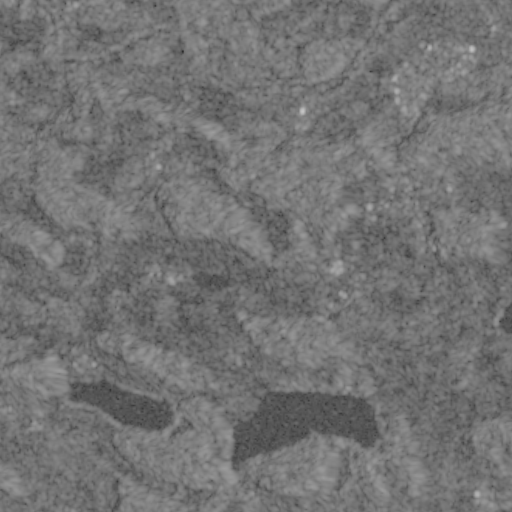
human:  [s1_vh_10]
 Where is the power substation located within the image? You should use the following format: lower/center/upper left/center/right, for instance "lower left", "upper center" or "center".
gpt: The power substation is located in the upper right of the image.
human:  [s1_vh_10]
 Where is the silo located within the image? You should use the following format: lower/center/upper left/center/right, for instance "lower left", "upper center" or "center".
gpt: The silo is located in the lower right of the image.
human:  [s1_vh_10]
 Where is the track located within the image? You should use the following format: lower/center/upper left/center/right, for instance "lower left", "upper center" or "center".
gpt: The track is located in the center right of the image.
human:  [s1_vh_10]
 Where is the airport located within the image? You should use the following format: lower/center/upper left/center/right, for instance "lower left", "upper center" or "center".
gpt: There is no airport in the image.

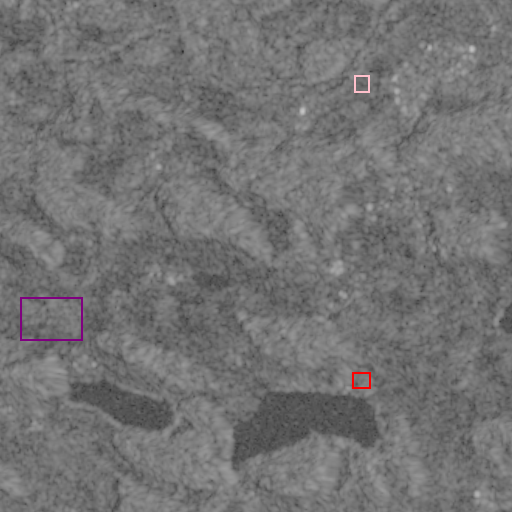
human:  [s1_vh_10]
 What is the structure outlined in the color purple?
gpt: The structure outlined in purple is a crop field.
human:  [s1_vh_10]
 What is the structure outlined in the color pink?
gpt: The structure outlined in pink is a park.
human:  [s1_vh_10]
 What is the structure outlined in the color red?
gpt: The structure outlined in red is a parking lot.
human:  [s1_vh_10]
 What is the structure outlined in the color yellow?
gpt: There is no yellow outline.